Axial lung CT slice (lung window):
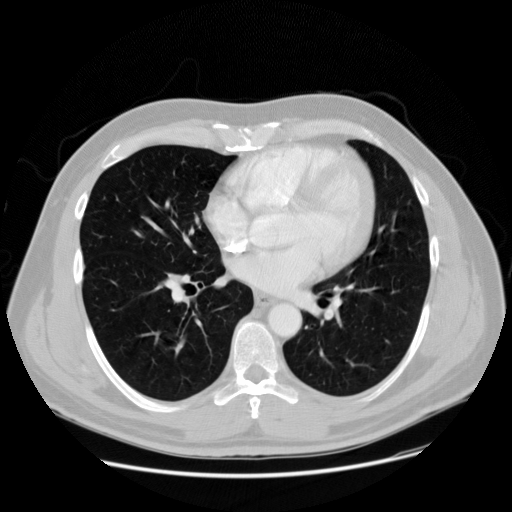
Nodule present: no